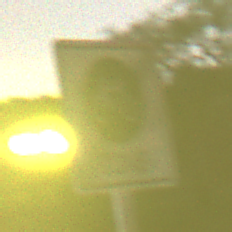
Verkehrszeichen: EndeFahrradzone
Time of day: Night
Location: Outdoor (Suburban)
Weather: Clear
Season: NotSpecified
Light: Artificial